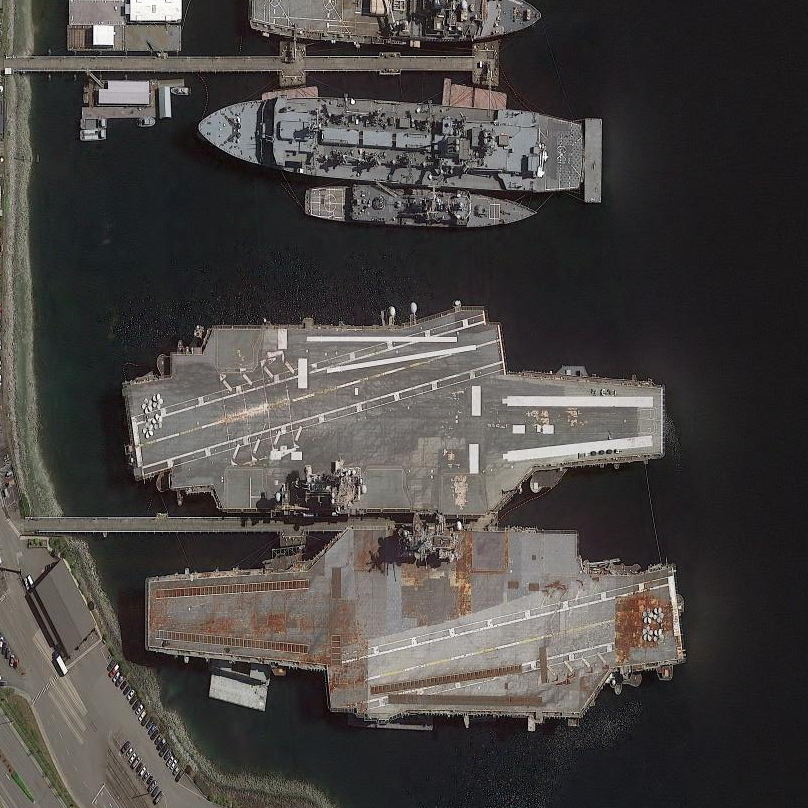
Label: aircraft_carrier